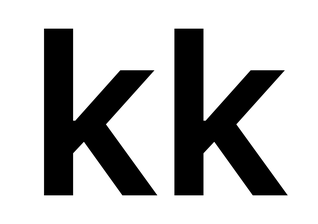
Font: Inter_SemiBold